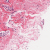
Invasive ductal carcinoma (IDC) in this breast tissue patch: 0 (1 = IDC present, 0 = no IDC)